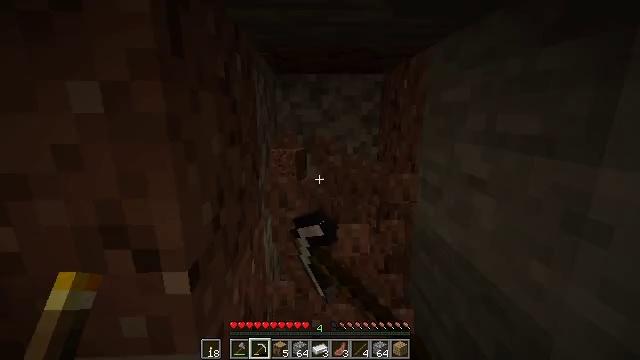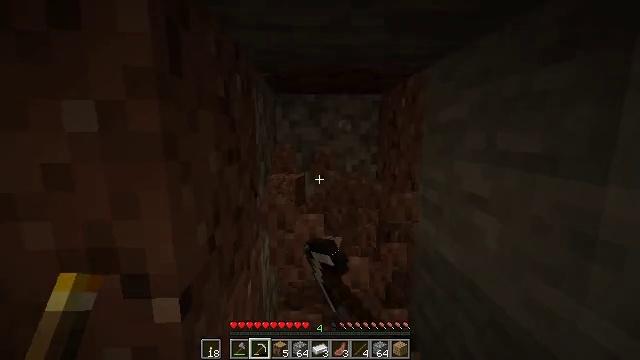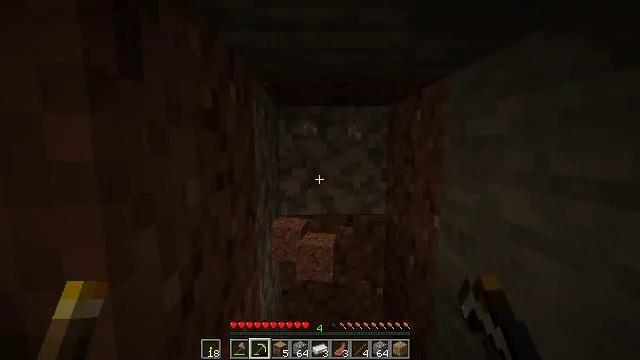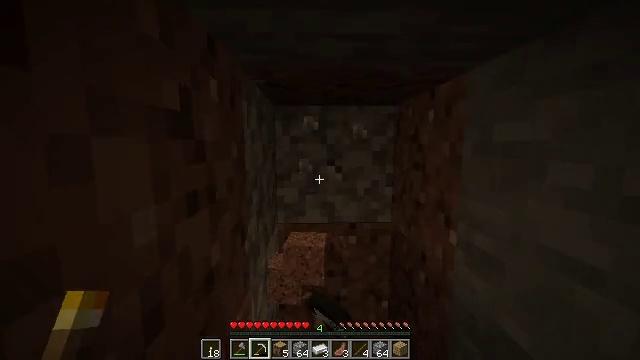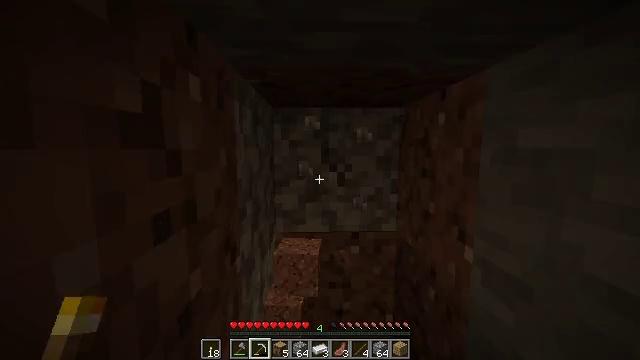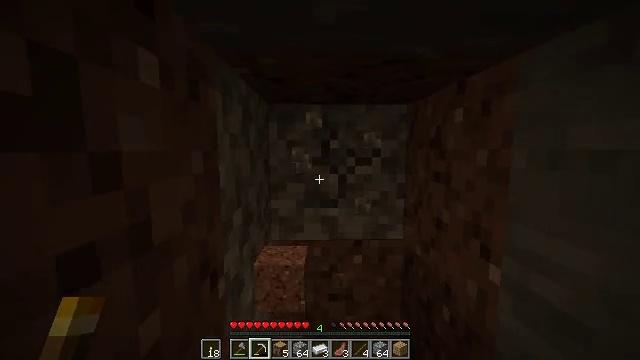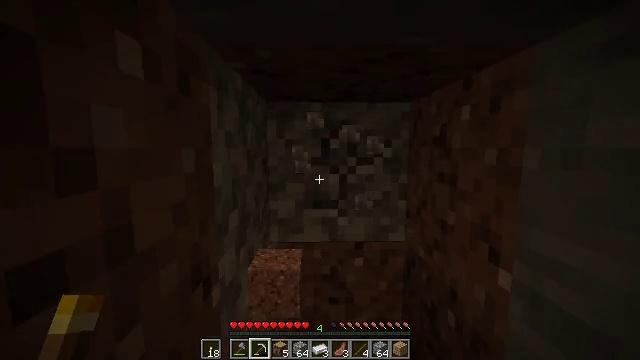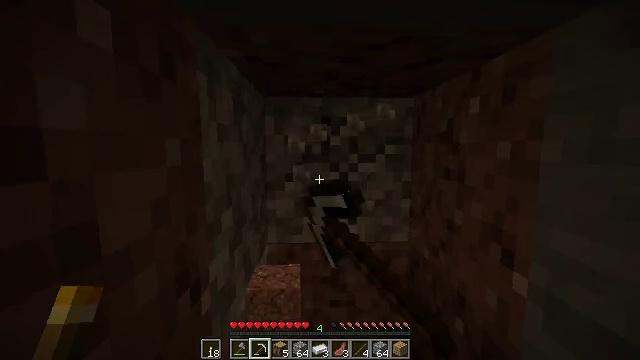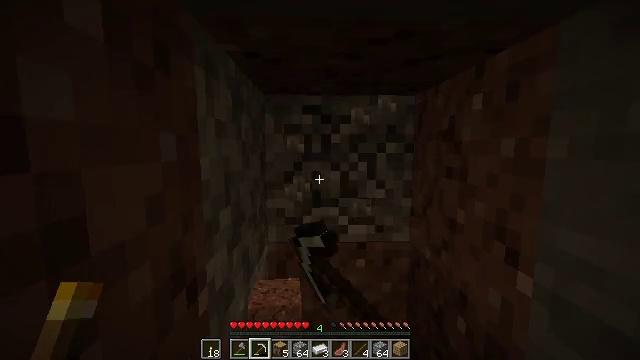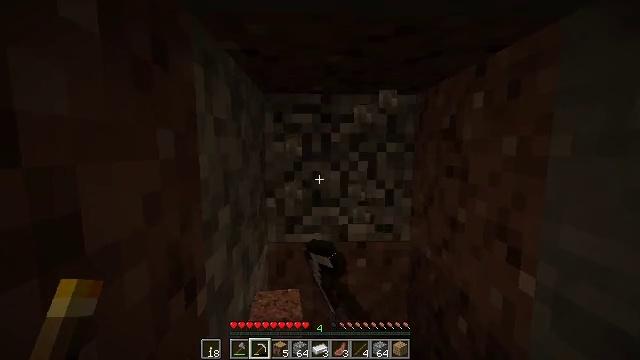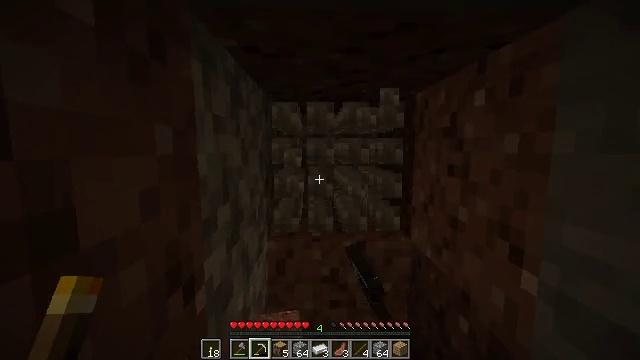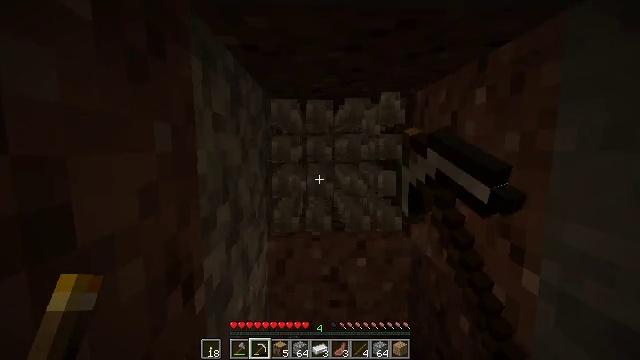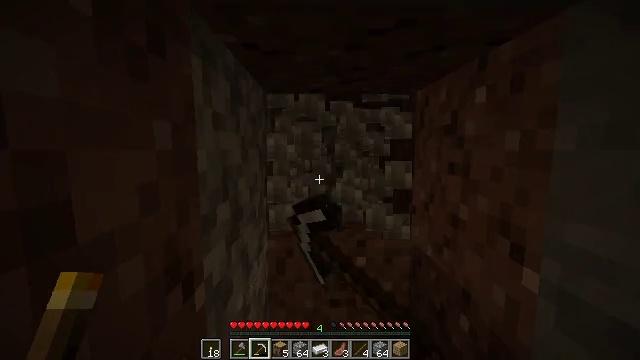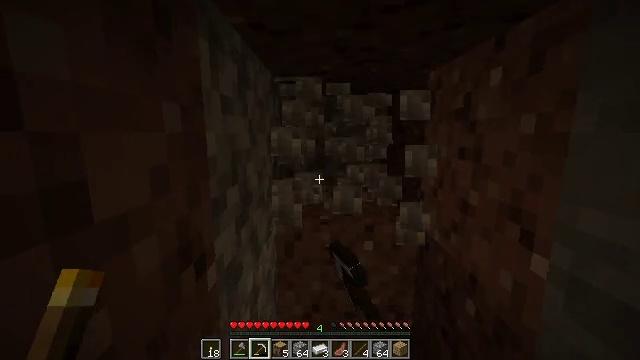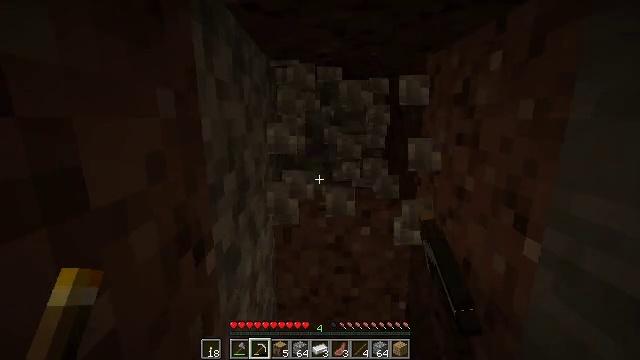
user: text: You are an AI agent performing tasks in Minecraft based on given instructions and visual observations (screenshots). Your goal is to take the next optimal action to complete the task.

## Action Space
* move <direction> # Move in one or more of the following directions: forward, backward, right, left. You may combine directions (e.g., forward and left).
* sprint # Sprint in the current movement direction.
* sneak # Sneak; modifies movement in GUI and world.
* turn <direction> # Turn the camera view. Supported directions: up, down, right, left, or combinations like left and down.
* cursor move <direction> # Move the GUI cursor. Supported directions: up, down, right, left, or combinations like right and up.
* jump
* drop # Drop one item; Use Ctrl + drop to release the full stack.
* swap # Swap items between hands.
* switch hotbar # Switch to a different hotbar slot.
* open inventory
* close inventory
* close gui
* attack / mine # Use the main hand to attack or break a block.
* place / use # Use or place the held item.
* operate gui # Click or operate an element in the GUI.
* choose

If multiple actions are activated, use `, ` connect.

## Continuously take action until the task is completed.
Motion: motion action
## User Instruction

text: Digging the diorite for building material.
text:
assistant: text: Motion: move forward, turn up, attack / mine
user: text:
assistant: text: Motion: move forward, turn up, attack / mine
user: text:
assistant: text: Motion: move forward, attack / mine
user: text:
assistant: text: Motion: move forward, attack / mine
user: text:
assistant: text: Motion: attack / mine
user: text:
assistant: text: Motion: attack / mine
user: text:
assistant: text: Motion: attack / mine
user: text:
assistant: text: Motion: attack / mine
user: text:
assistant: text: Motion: attack / mine
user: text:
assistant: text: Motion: attack / mine
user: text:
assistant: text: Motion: attack / mine
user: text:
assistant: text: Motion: attack / mine
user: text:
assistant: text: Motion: turn left and down, attack / mine
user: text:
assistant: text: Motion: turn down, attack / mine
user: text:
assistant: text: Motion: attack / mine